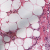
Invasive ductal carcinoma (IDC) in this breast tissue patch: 1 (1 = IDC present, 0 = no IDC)